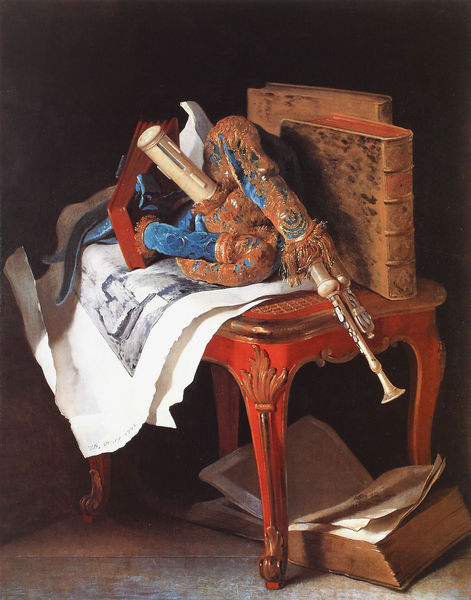
Titel: Le Tabouret de Lacque
Künstler: Jean-Baptiste Oudry
Institution: Privatbesitz
Schlagwörter: blau, blätter, gemälde, schatten, weiß, braun, bunt, frankreich, holz, licht, schwarz, stuhl, tisch, zeichnung, zimmer, rot, mütze, barock, sockel, stehen, bild, instrument, öl, boden, bestickt, gold, blatt, musik, musiker, stilleben, stillleben, bilder, bücher, papier, liegen, grafik, graphik, hocker, schemel, ölgemälde, pfeife, musikinstrument, verzierung, stufe, foto, geflecht, buch, drapiert, druck, druckgraphik, druckgrafik, literatur, kunst, künste, brokat, schnitzerei, verziert, karte, buchrücken, seiten, antik, leder, gedicht, feldherr, dudelsack, aufgeschlagen, gebildet, zeichnungen, bildung, pfeiffen, 1800, 1780, zeichnumg, tromplai, dudellsack, frankreichz, ze8ichnung